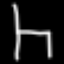
Label: chair